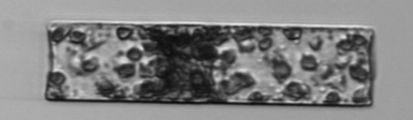
Label: Guinardia_flaccida